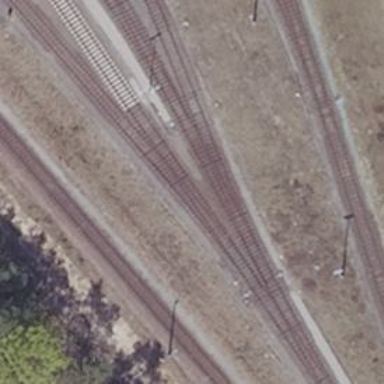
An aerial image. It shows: Railway switch.